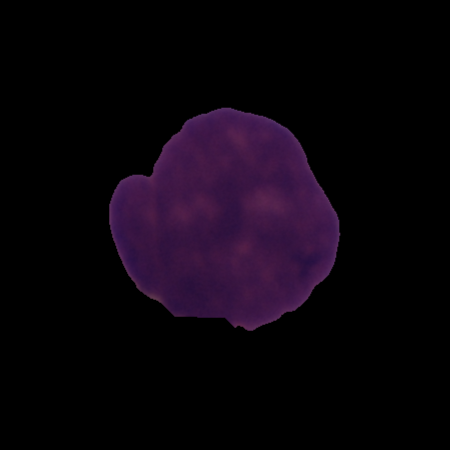
Label: cancer